Question: How do you add a UIWebView (to load a live site, not an HTML page) to show as a sub-view of IASK?
I see this example in the sample app, but it is using a static local page.

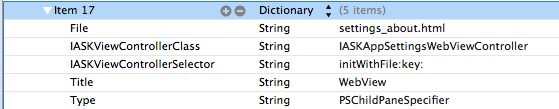
Answer: Just put the http:// URL of the page into the File key instead of your local file name.